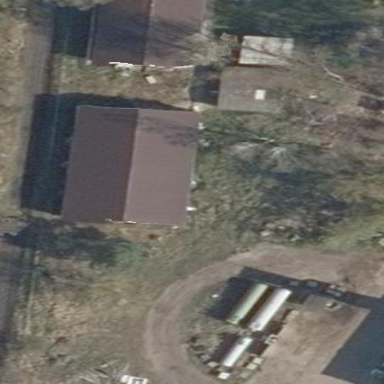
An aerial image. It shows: Gabled grey roof on farm auxiliary building. The roof is oriented along the length of the structure.